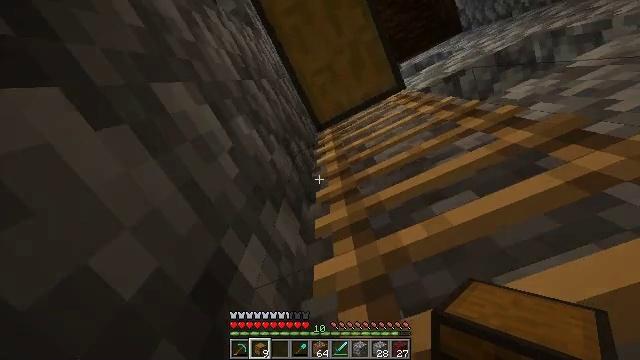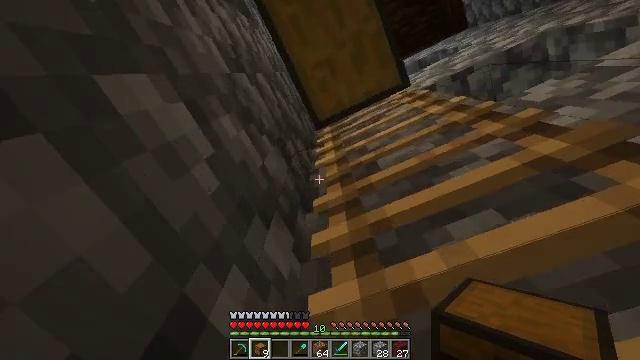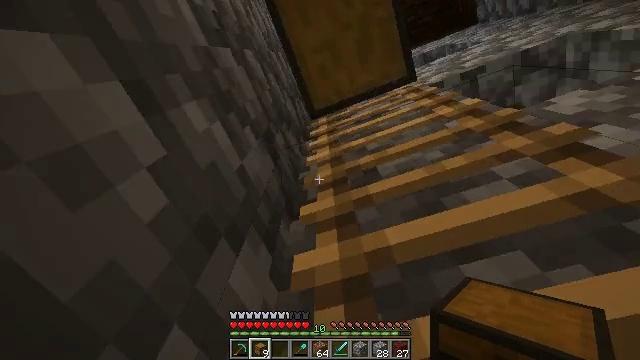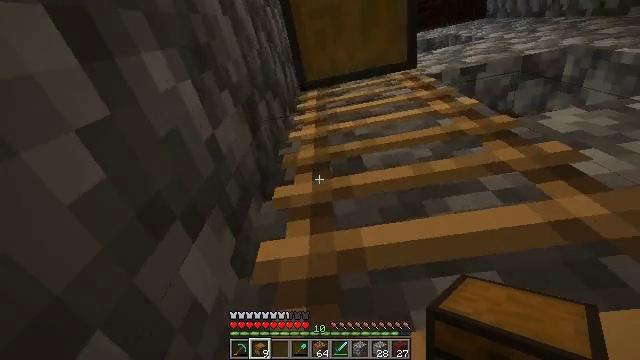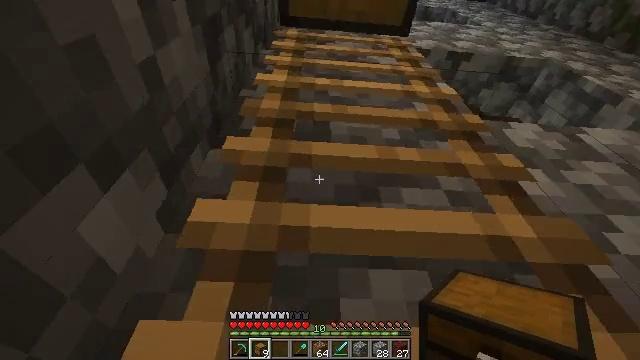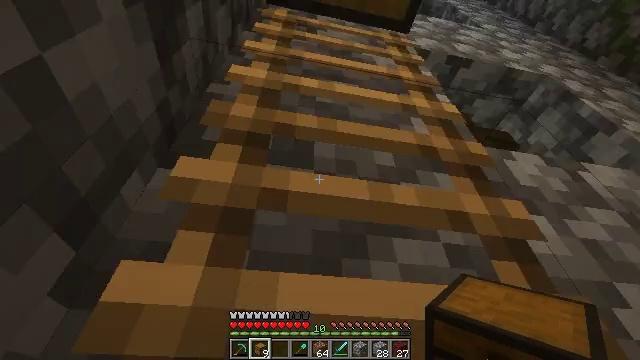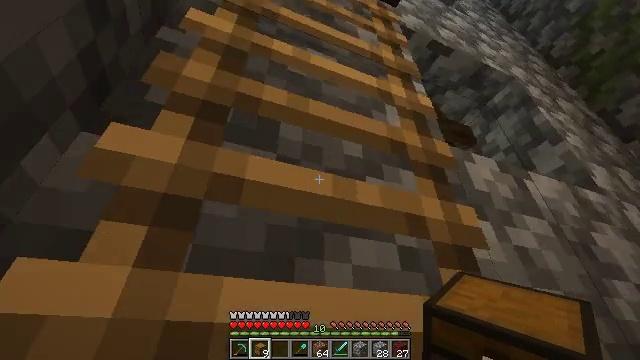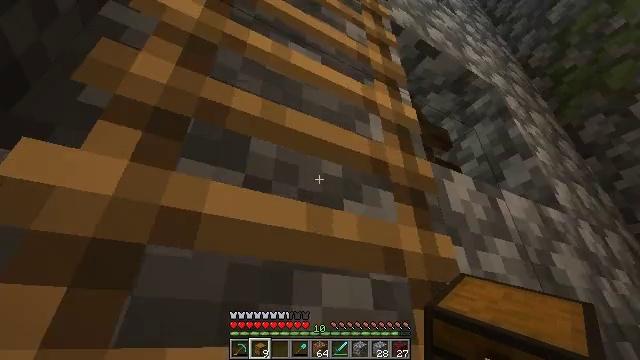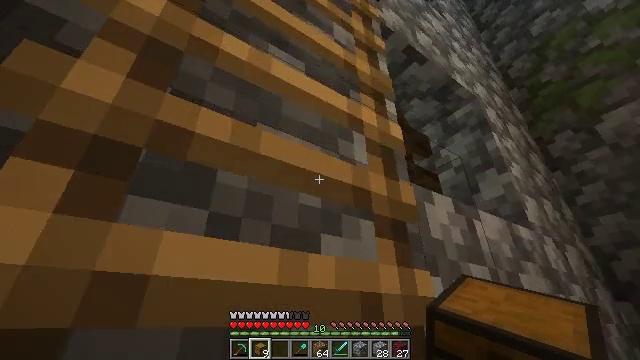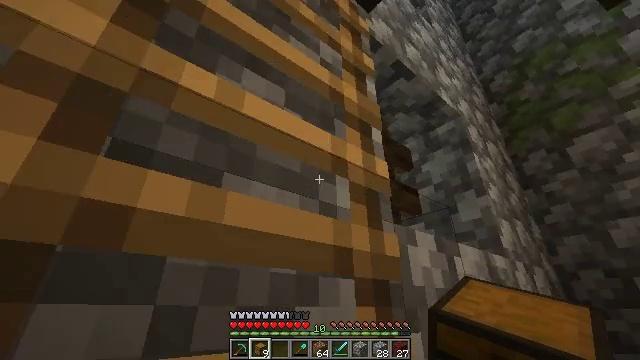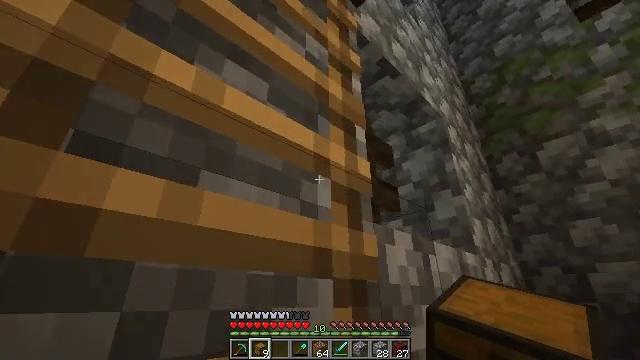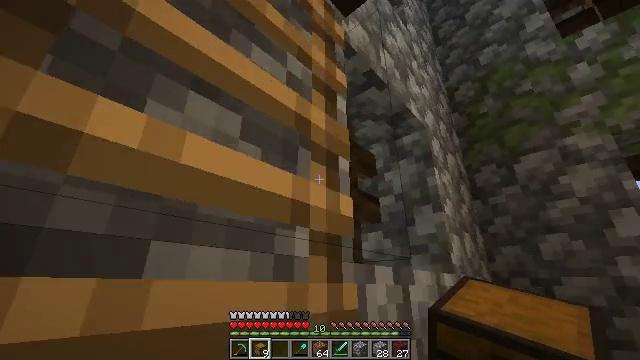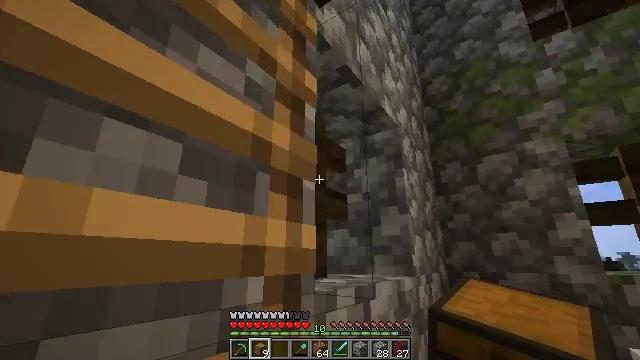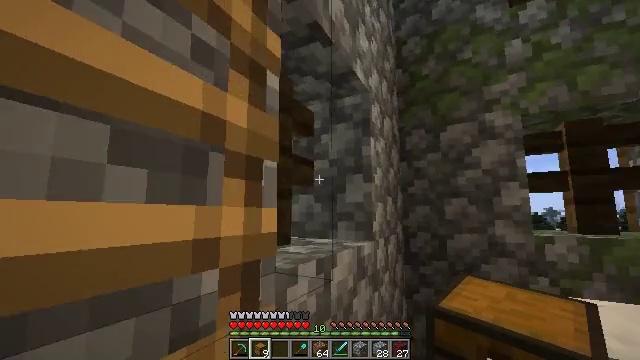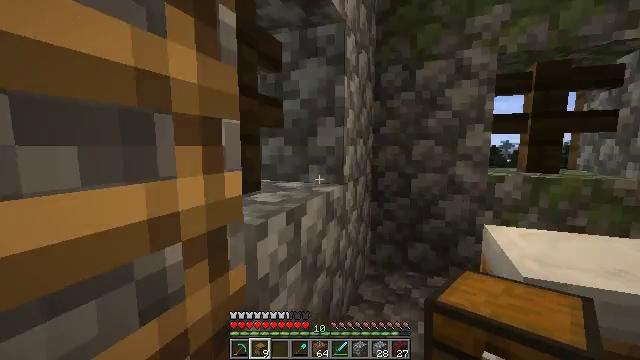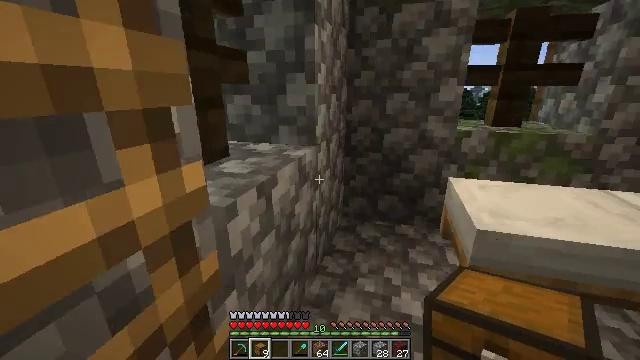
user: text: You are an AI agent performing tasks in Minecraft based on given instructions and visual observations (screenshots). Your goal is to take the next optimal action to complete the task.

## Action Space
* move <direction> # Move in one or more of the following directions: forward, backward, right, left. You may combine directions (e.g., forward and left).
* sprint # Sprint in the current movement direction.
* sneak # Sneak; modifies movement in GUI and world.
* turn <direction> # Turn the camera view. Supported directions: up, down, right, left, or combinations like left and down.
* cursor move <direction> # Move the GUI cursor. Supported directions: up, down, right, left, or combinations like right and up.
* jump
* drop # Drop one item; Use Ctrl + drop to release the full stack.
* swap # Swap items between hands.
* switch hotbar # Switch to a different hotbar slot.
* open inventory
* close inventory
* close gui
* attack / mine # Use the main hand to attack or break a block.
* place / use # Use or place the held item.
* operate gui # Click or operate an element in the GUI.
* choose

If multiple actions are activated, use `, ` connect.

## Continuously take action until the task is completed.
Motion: motion action
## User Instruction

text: Get a hopper using the crafting table.
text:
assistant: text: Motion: move forward, sprint, turn right and down, jump
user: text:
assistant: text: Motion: move forward, sprint, turn right and down, jump
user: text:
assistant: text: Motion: move forward, sprint, turn right and down, jump
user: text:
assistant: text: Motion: move forward, sprint, turn right and down, jump
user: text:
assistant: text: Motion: move forward, turn right and down, jump
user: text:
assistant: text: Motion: move forward, sprint, turn right and down, jump
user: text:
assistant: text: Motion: move forward, sprint, turn right and down, jump
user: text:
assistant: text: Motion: move forward, sprint, turn right and down, jump
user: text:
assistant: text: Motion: move forward, sprint, turn right and down, jump
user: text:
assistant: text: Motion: move forward, turn right and down, jump
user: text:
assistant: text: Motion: move forward, turn right and down, jump
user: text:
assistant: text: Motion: move forward, sprint, turn right and down, jump
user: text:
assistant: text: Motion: move forward, sprint, turn right and down, jump
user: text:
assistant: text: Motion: move forward, sprint, turn right and down, jump
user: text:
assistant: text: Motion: move forward, sprint, turn right and down, jump
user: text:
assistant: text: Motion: move forward, turn right and down, jump
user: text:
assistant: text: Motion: move forward, turn right and down, jump
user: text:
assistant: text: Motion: move forward, turn right and down, jump
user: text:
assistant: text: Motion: move forward, turn right, jump
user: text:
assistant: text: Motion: move forward, turn right, jump
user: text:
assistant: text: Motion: move forward, jump
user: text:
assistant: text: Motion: move forward, turn right, jump
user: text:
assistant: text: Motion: move forward, jump
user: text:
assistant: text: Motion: move forward, jump
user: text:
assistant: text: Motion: move forward
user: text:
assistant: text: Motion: move forward, turn right
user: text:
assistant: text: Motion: turn right and down
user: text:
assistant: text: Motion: turn right and down
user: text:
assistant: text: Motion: turn right and down
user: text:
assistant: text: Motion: turn right and down